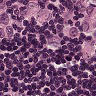
Metastatic tissue present: yes